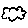
Label: cloud